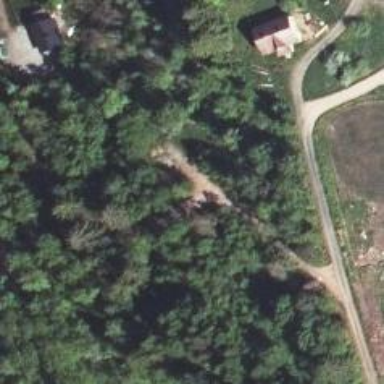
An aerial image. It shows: Driveway.